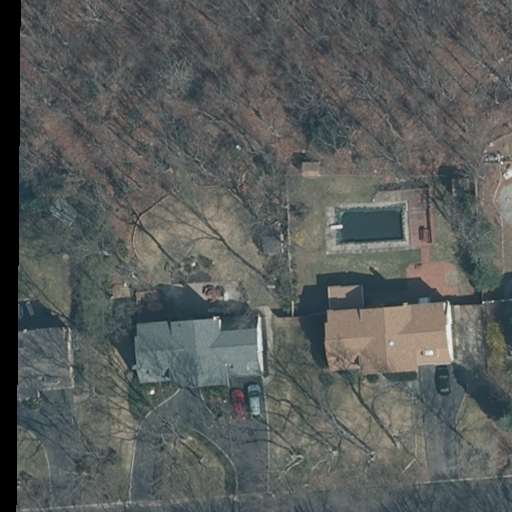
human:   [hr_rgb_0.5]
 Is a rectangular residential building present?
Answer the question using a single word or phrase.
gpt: yes

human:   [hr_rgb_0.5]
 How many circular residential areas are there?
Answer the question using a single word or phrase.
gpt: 0

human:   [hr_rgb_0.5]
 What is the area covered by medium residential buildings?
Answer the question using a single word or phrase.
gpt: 881m2

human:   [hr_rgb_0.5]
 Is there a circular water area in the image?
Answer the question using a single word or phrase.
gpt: no

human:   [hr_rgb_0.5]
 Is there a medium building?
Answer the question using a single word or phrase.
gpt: yes

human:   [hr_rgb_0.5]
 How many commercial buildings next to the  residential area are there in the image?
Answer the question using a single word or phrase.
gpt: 0

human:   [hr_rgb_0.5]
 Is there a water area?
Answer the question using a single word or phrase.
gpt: no

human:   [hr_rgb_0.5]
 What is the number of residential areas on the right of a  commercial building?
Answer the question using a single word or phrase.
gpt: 0

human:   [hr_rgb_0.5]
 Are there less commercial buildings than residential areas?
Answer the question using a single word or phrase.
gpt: yes

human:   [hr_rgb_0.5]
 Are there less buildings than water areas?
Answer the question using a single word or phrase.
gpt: no

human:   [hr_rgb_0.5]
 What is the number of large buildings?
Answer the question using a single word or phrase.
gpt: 0

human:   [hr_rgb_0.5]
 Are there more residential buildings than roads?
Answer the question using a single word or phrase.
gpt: yes

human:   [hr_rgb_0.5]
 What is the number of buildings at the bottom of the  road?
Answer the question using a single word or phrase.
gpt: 0

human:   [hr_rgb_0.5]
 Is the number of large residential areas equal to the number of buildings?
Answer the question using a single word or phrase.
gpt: no

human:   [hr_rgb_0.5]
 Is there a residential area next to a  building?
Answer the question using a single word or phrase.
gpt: yes

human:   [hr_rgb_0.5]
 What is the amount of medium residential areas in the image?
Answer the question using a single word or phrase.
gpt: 0

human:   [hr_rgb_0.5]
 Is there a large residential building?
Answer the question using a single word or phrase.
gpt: no

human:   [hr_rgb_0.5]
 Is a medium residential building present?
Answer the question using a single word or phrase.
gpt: yes

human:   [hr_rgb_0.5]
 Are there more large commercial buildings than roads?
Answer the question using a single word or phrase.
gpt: no

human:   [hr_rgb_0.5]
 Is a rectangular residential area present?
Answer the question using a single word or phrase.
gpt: yes

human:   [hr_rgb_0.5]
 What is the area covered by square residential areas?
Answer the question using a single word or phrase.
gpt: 0m2

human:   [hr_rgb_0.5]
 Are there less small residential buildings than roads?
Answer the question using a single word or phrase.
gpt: no

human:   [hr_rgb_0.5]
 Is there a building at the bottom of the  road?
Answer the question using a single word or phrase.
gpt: no

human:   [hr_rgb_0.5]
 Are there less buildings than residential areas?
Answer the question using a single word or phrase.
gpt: no

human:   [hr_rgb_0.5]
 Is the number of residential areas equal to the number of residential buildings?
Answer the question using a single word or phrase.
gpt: no

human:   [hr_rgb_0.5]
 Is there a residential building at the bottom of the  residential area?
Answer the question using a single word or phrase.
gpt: yes

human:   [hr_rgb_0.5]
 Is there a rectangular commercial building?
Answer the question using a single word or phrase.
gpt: no

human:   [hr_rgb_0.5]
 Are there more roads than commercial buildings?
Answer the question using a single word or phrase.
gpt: yes

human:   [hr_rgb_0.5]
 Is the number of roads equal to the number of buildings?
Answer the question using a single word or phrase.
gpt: no

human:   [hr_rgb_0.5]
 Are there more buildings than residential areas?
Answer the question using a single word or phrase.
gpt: yes

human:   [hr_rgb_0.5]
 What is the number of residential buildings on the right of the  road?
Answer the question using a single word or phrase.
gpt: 1

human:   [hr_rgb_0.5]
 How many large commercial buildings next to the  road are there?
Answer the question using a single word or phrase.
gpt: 0

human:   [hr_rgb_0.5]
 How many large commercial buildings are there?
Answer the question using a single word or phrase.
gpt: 0

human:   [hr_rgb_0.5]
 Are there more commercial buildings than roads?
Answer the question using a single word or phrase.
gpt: no

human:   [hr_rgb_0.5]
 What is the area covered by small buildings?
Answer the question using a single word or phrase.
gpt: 0m2

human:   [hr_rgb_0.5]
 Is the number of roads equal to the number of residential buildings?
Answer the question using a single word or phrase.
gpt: no